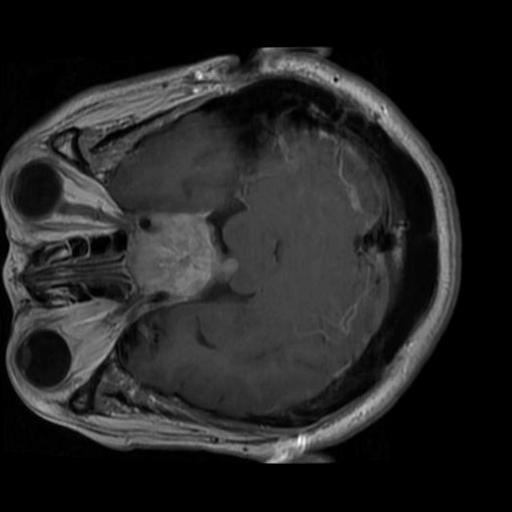
Label: brain_tumor